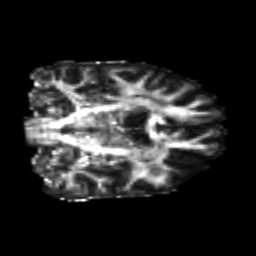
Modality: FA
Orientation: coronal
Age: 24
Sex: female
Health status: healthy
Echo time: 0.074 s